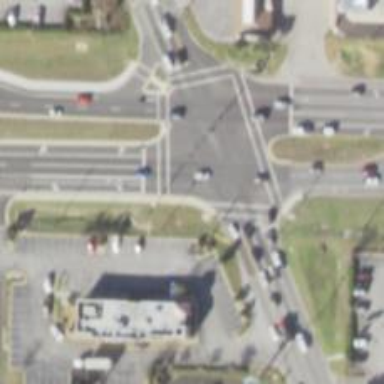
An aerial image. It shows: Marked crossing with lines on the road.